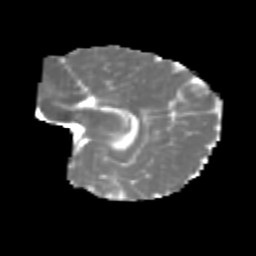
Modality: MD
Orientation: sagittal
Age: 6
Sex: male
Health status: healthy